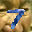
Label: 7